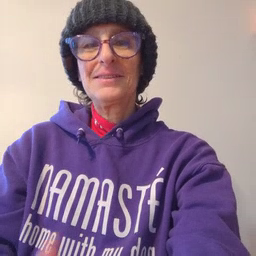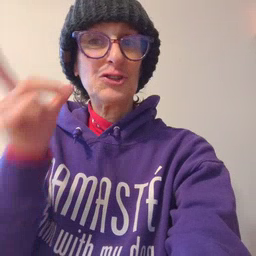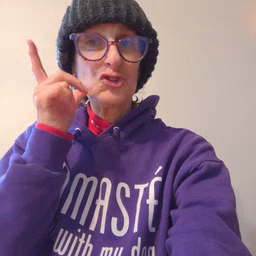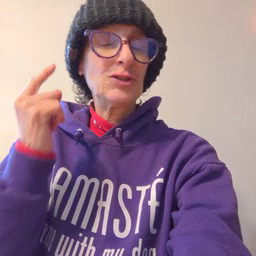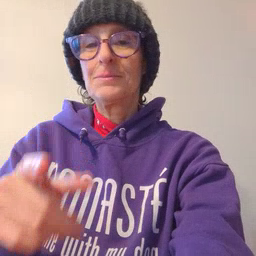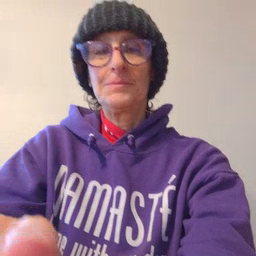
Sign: hear